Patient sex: M
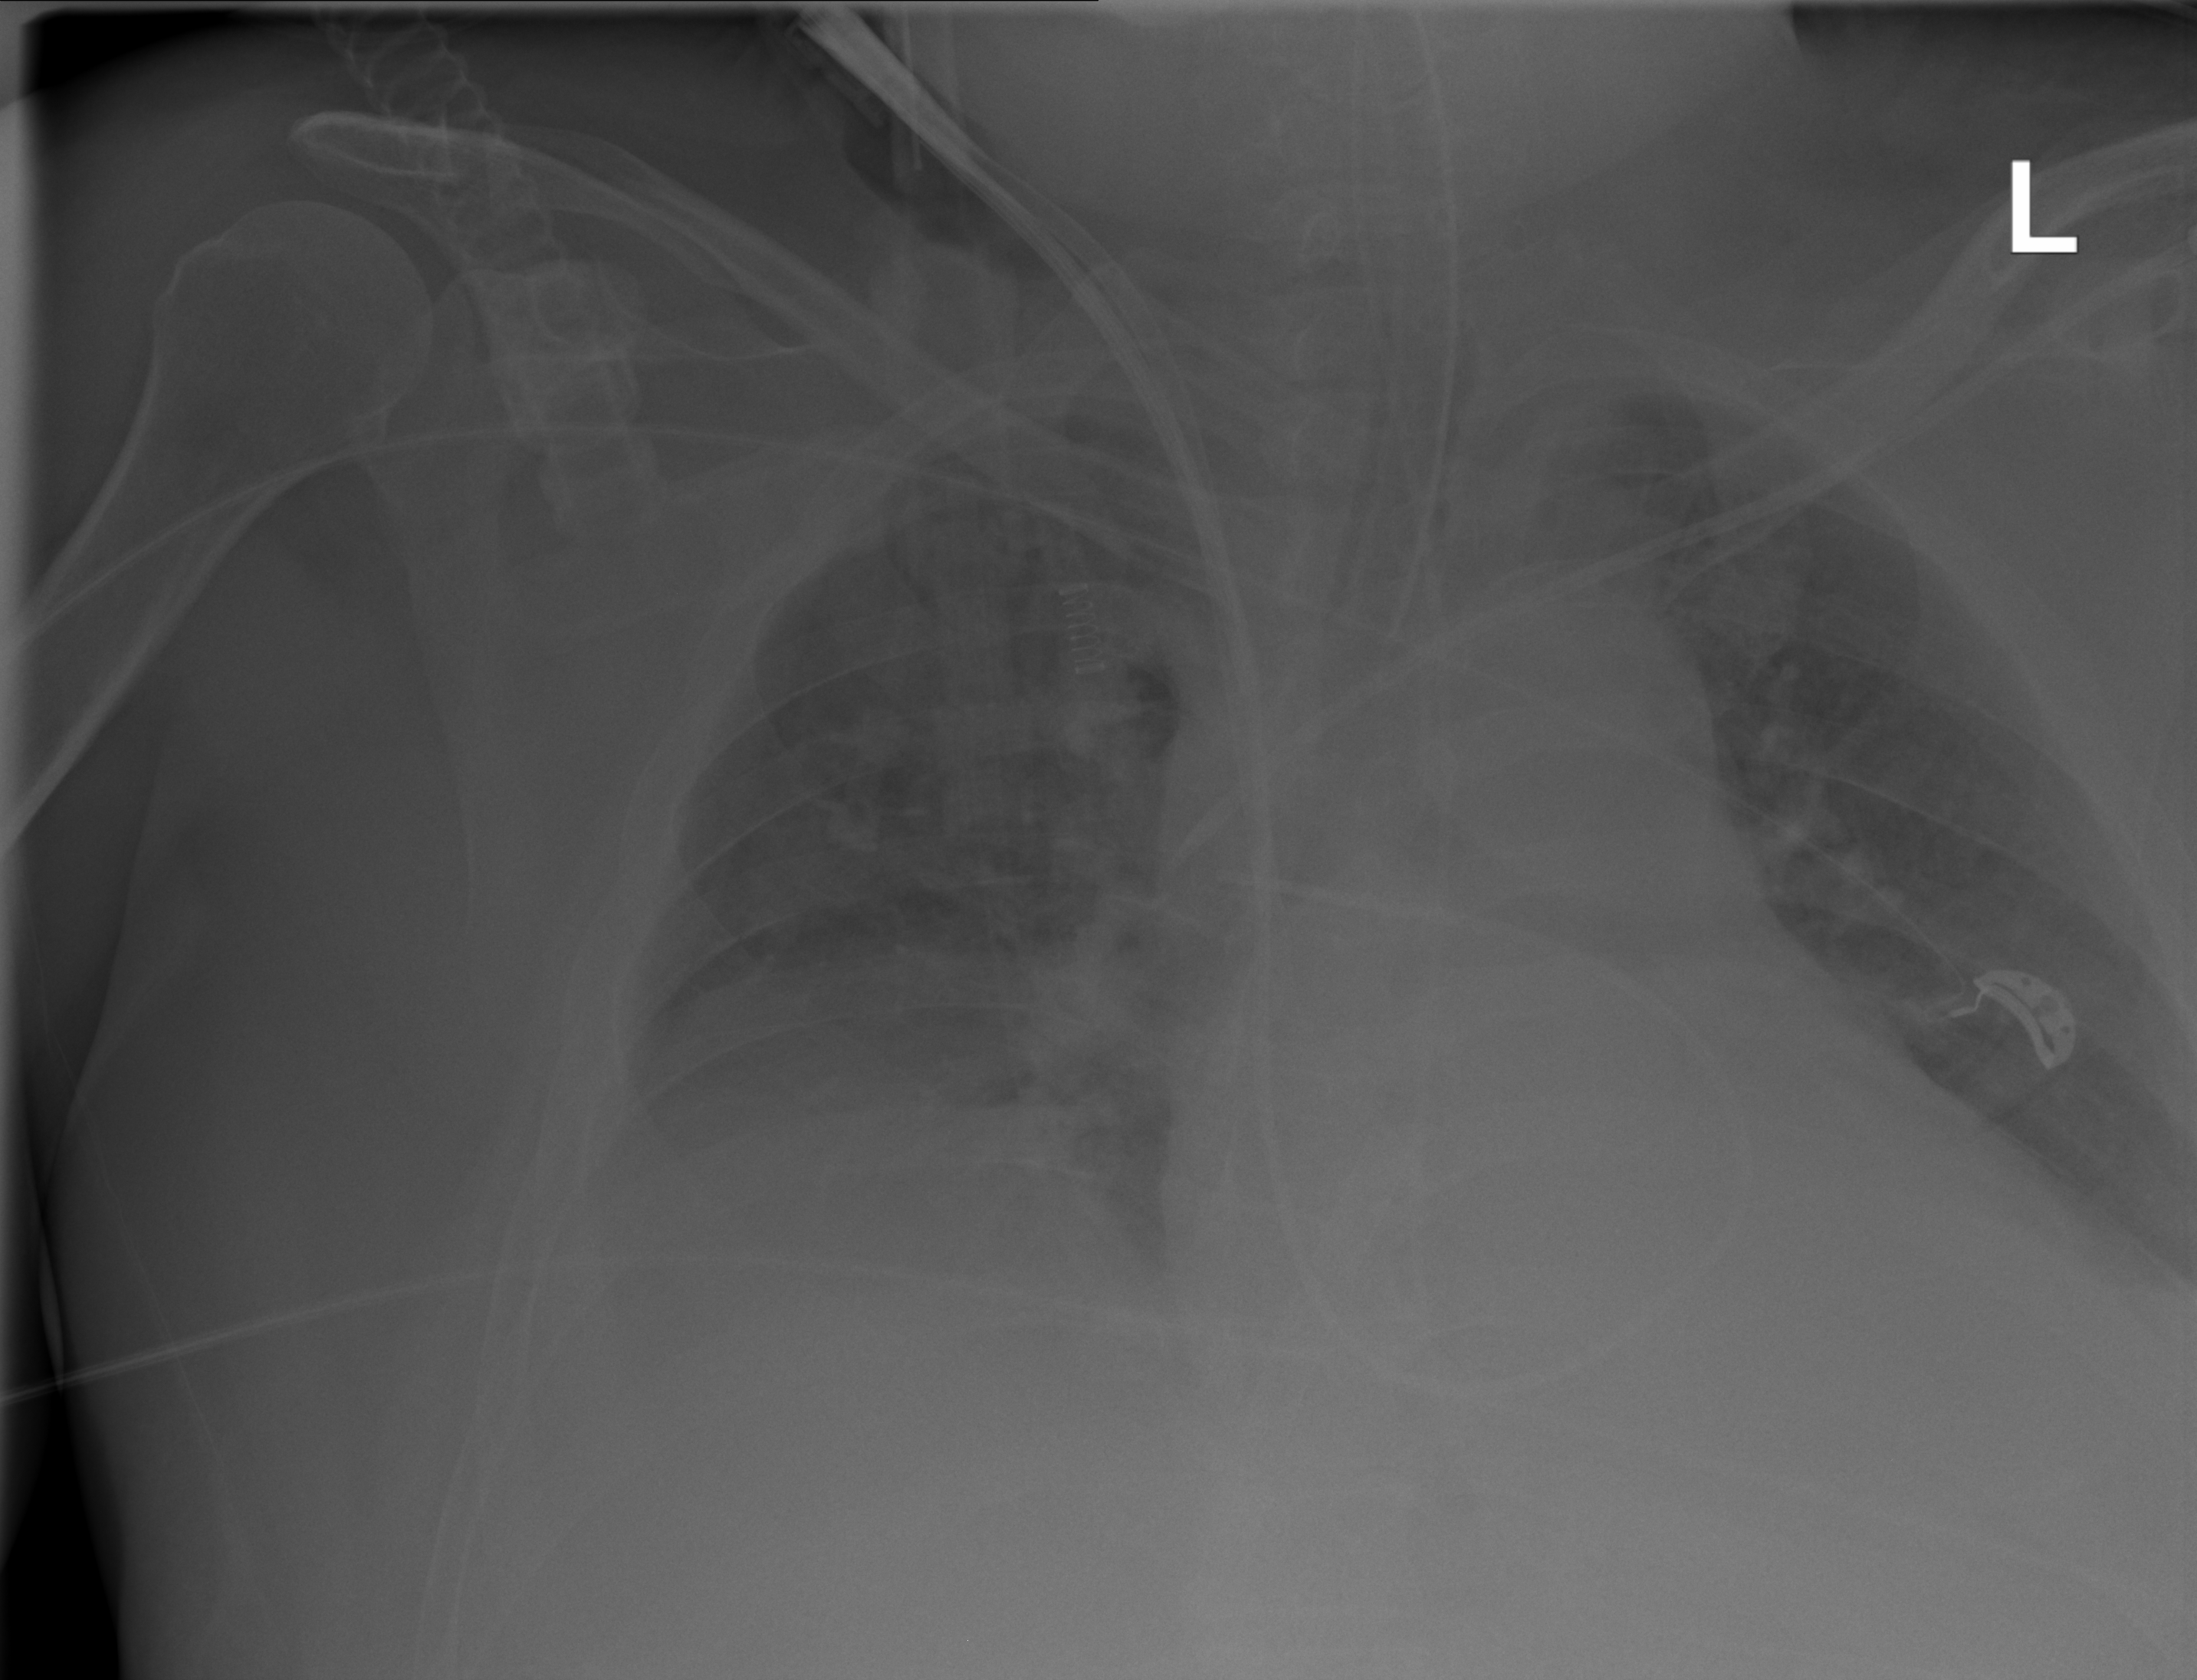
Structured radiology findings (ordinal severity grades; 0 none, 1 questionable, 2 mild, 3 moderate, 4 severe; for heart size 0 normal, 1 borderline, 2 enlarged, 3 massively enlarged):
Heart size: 2
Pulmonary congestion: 3
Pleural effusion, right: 2
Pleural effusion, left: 0
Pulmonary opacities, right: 2
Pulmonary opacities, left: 2
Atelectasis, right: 2
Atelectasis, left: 2